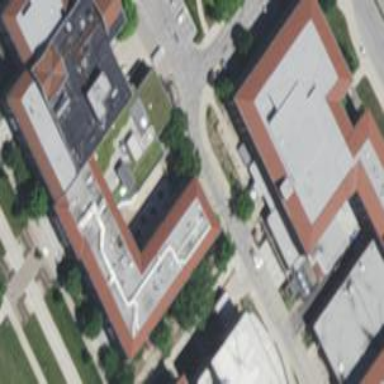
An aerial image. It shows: University building.